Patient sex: F
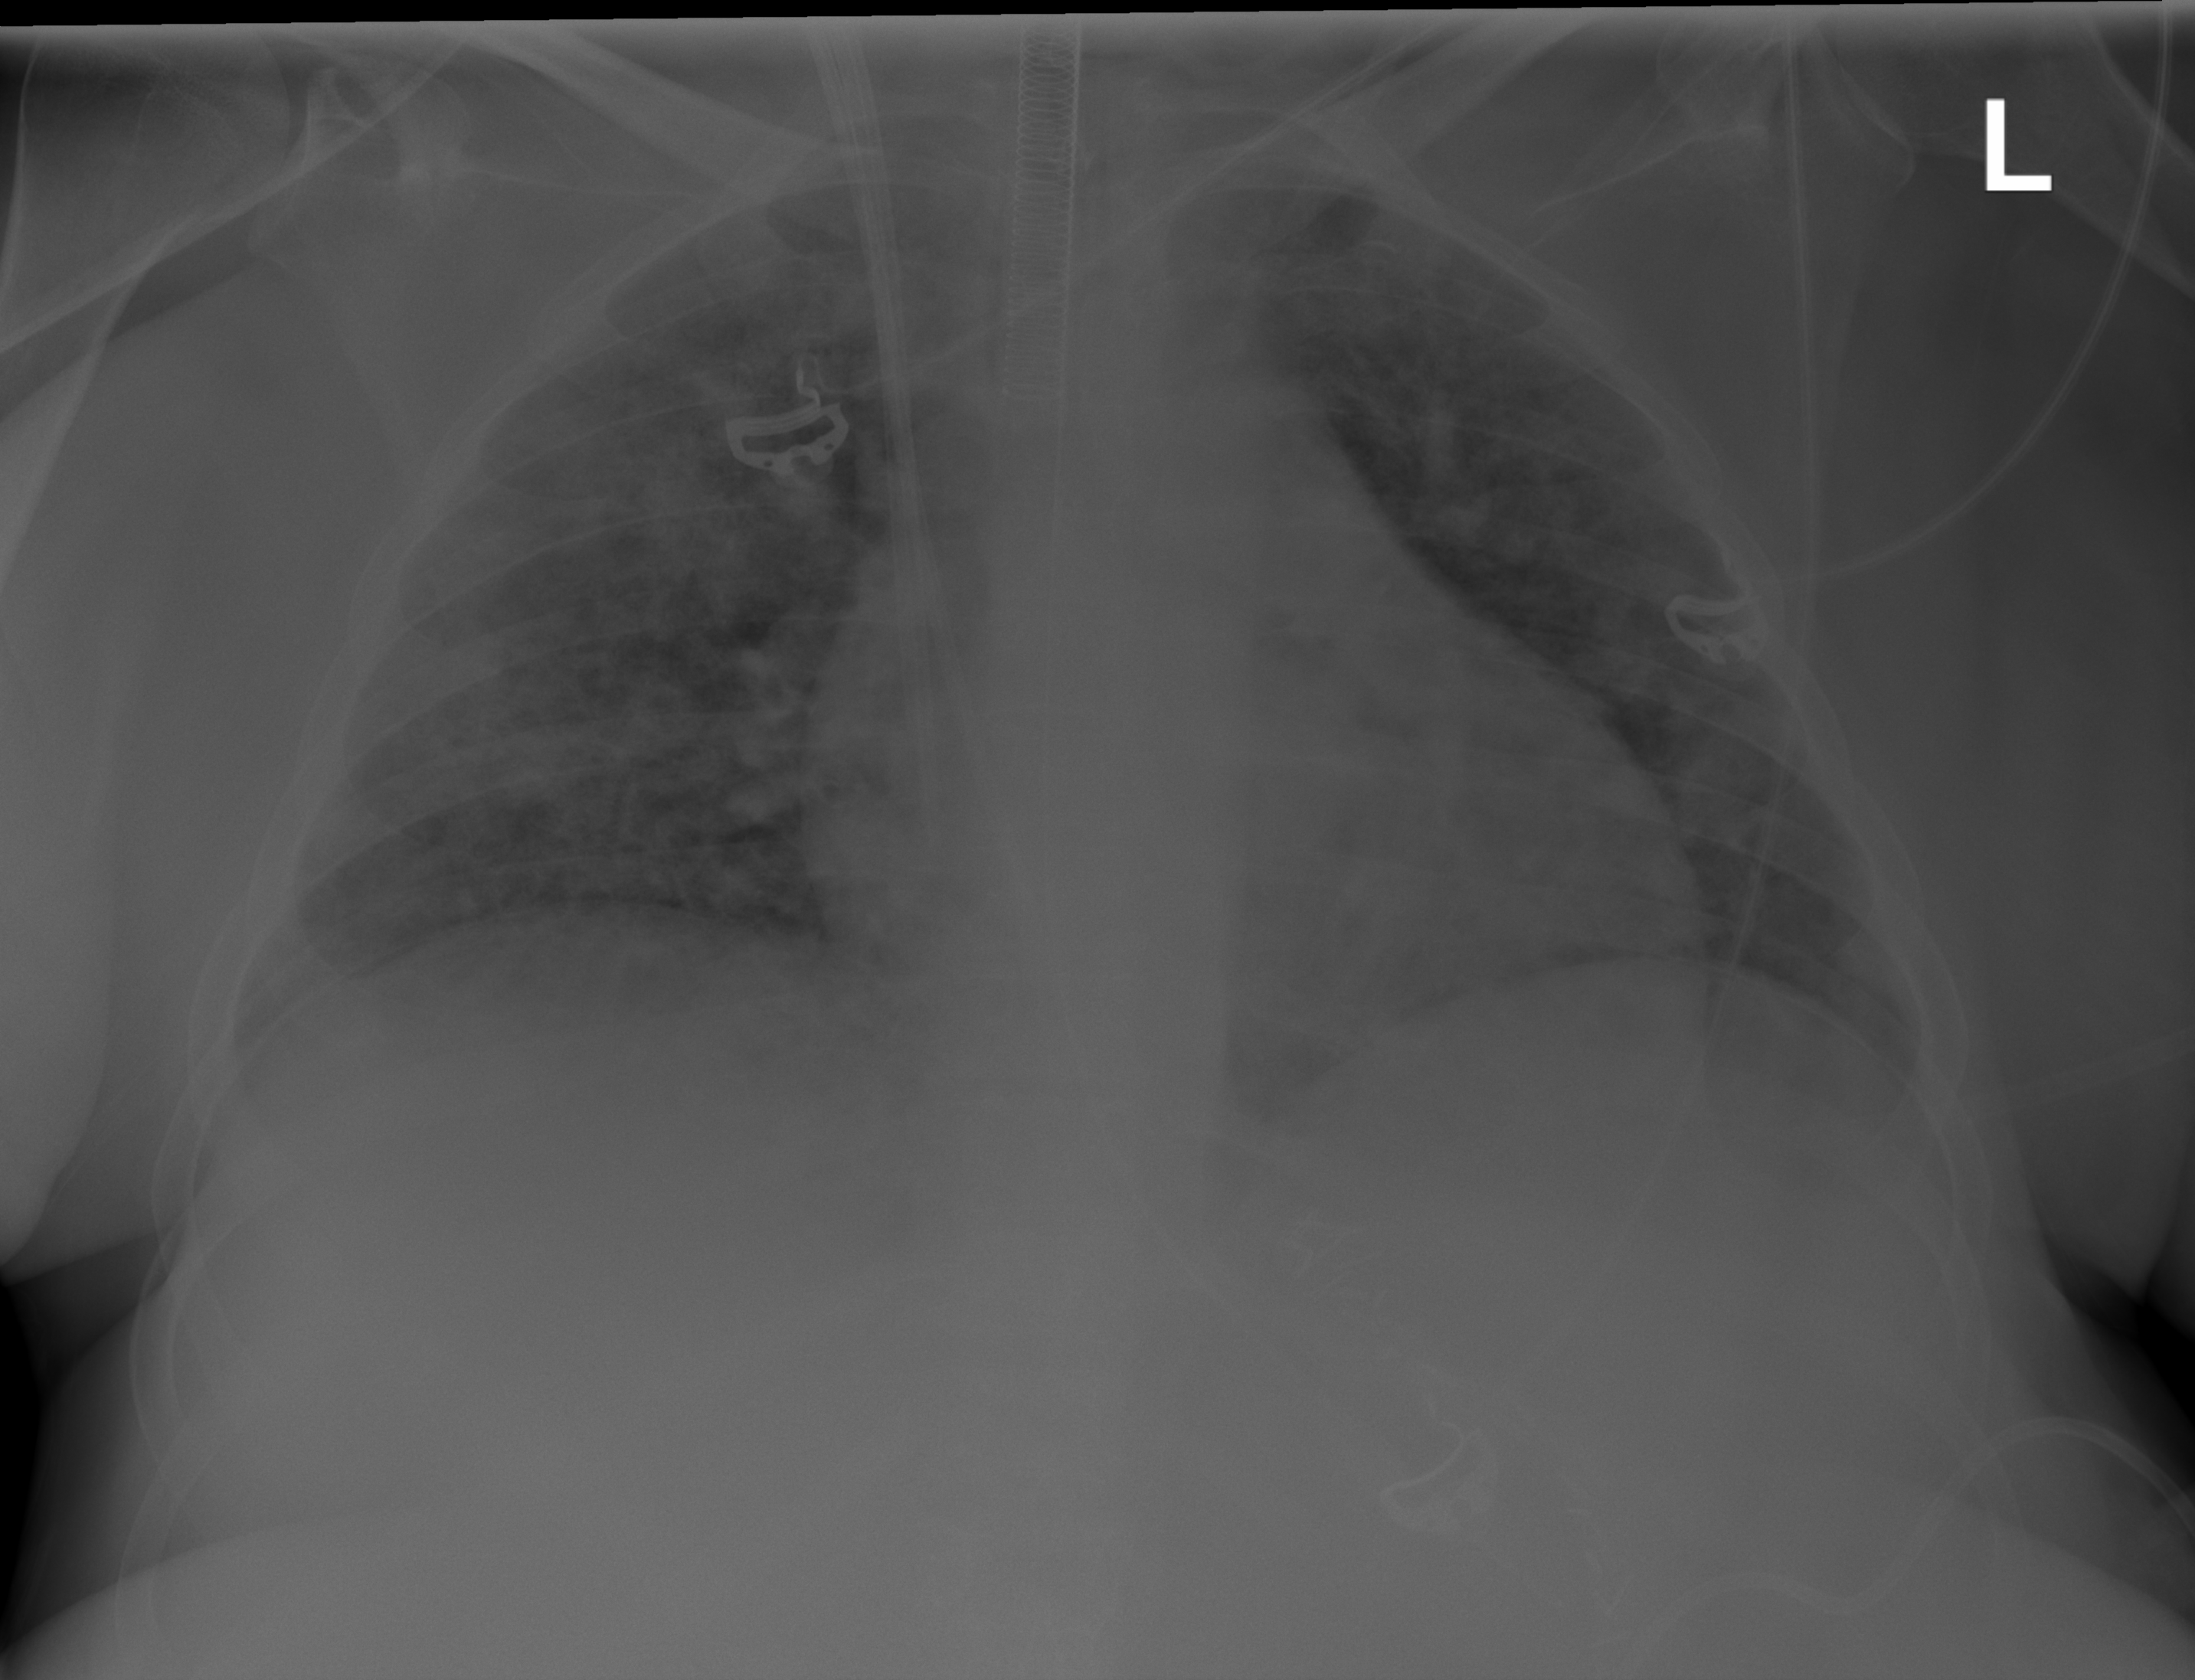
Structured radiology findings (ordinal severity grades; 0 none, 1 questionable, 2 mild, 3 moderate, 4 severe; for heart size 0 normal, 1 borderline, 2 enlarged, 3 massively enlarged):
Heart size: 2
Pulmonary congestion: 2
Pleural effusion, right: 0
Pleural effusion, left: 0
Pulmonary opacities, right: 3
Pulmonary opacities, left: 3
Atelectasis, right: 3
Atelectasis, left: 3